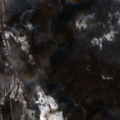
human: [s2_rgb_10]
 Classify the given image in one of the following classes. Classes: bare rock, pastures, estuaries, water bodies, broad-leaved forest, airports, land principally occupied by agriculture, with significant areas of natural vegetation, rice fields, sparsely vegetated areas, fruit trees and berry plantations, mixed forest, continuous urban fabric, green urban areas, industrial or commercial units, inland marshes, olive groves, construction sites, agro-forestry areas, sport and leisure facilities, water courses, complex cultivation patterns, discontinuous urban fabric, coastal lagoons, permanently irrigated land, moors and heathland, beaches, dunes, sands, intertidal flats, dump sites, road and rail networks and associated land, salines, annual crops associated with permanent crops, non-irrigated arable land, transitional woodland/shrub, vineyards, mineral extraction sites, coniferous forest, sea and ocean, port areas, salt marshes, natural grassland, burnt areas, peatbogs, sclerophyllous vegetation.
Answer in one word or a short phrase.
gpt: pastures, complex cultivation patterns, broad-leaved forest, natural grassland, transitional woodland/shrub